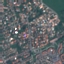
Label: Residential